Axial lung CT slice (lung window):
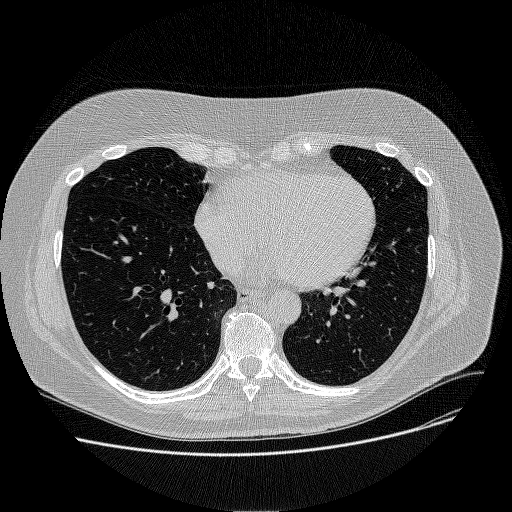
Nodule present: no